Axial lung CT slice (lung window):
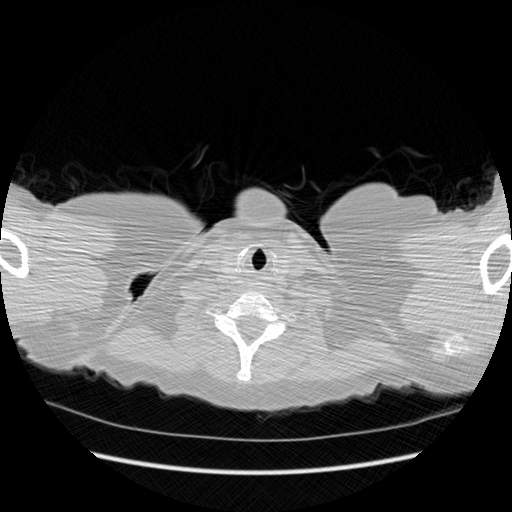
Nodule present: no